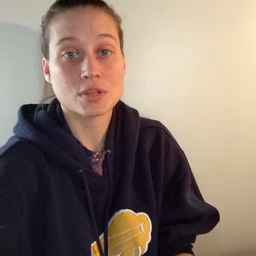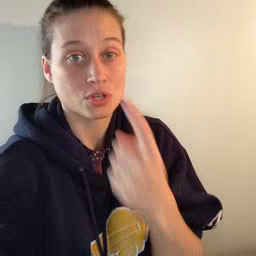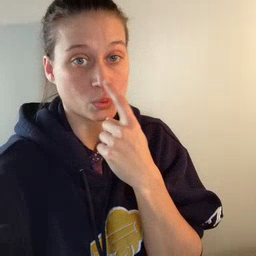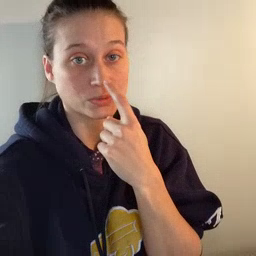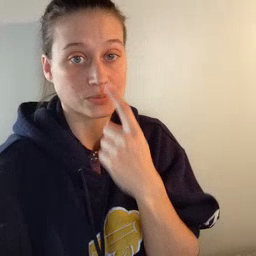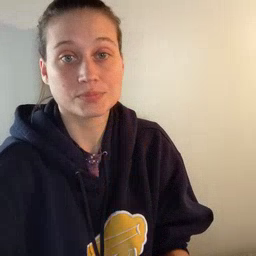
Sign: nose